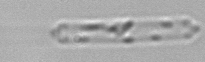
Label: Cerataulina_pelagica